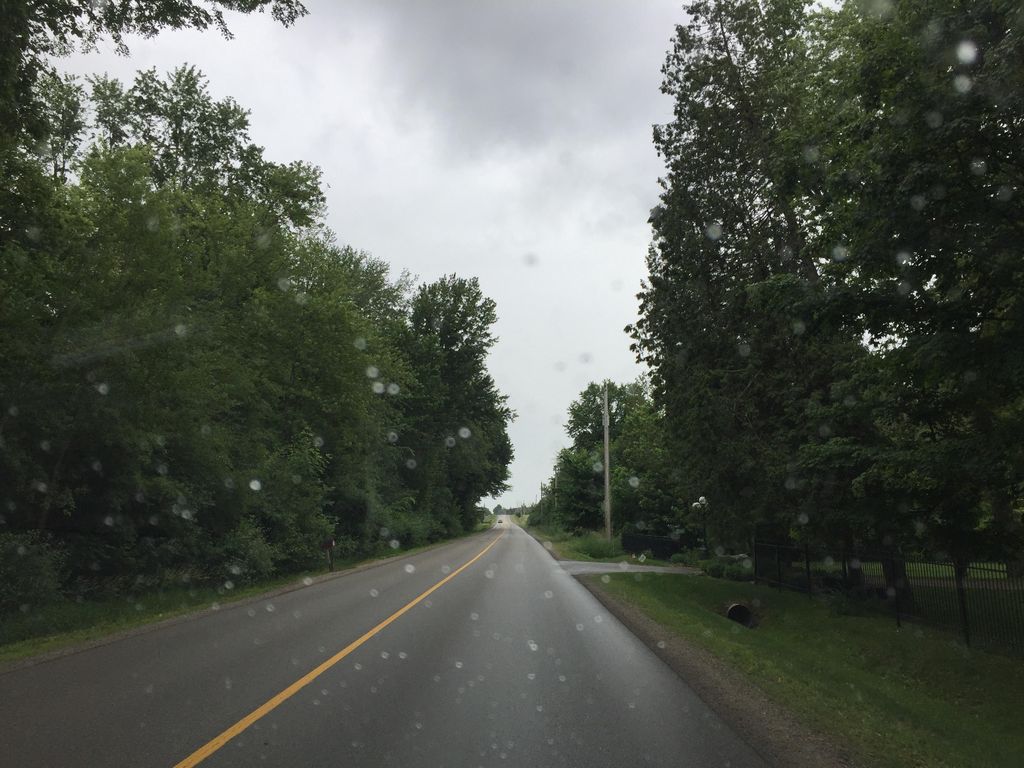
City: kitchener-waterloo